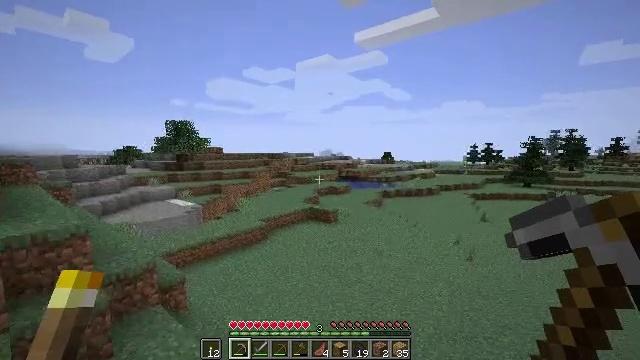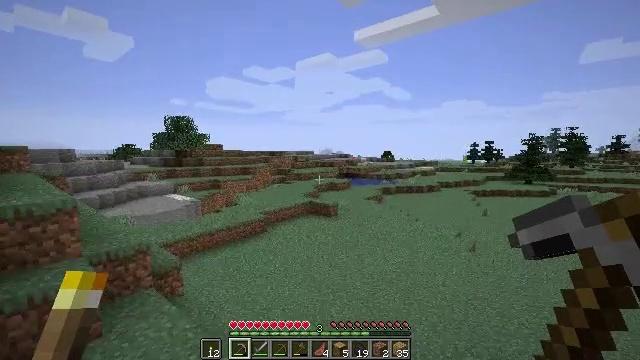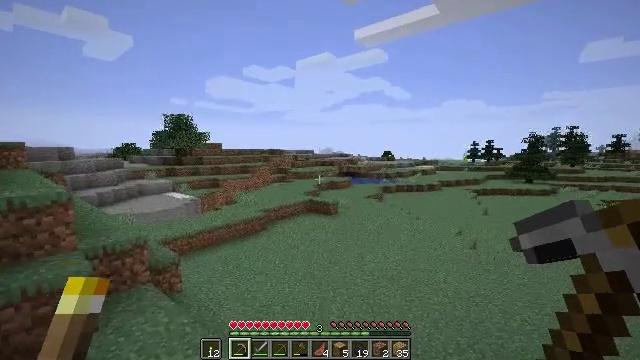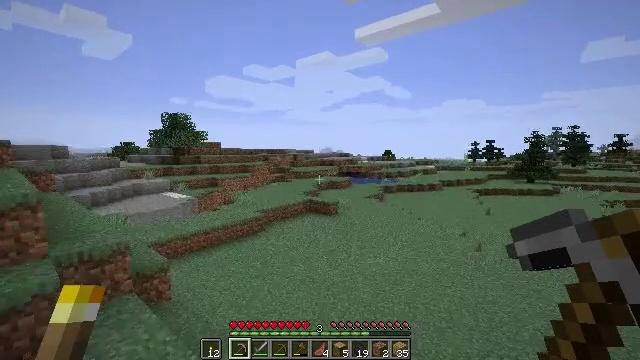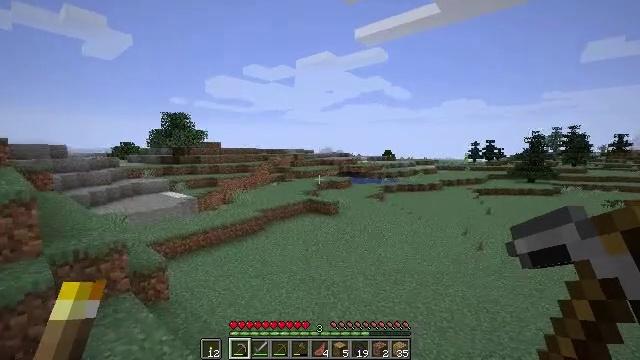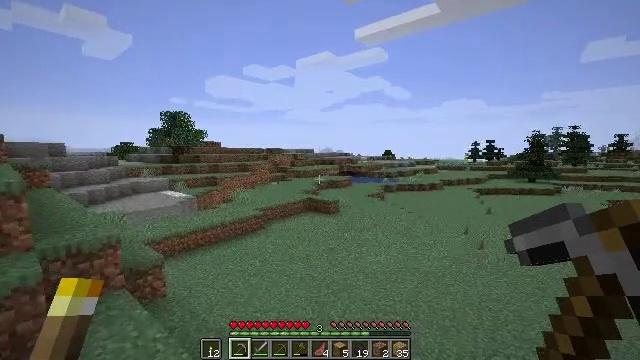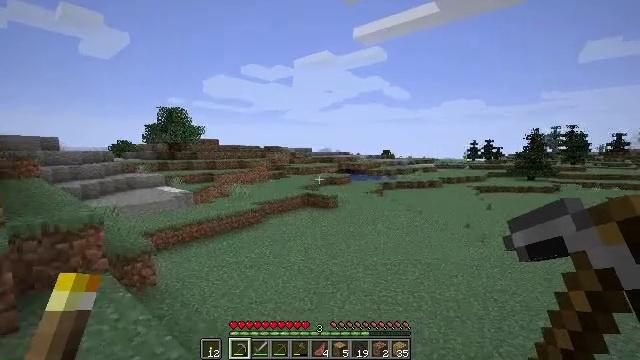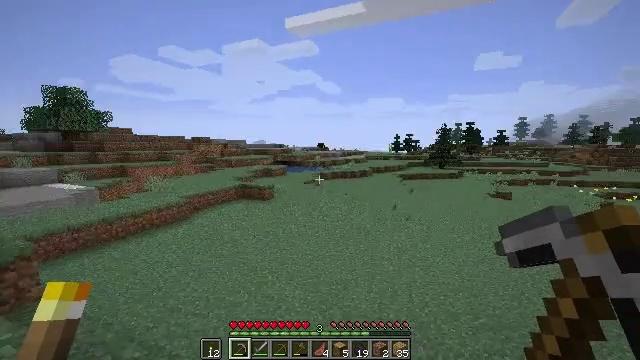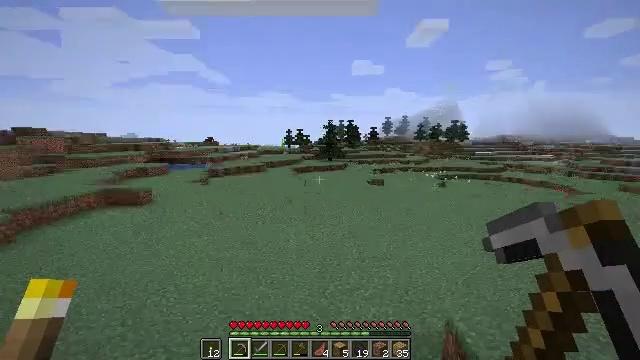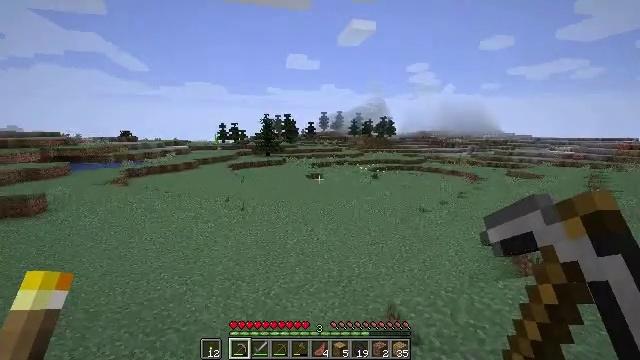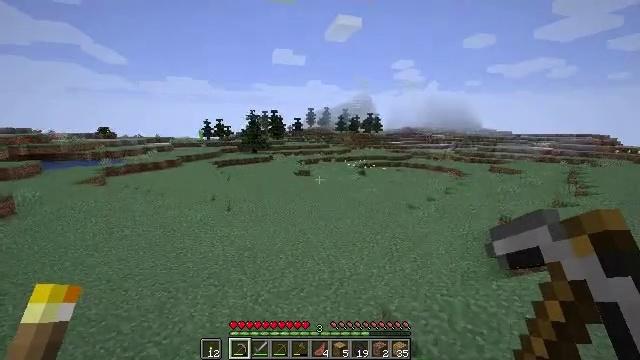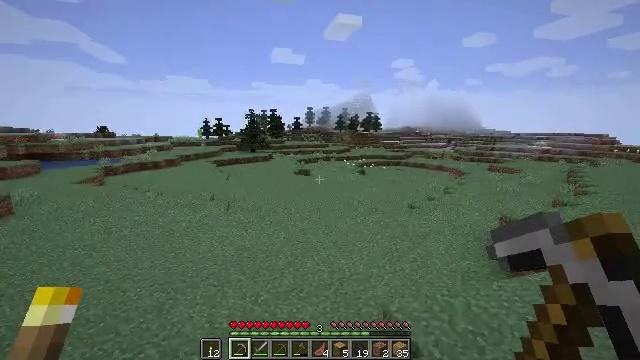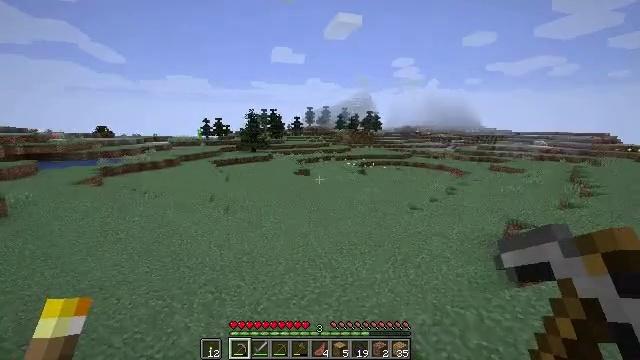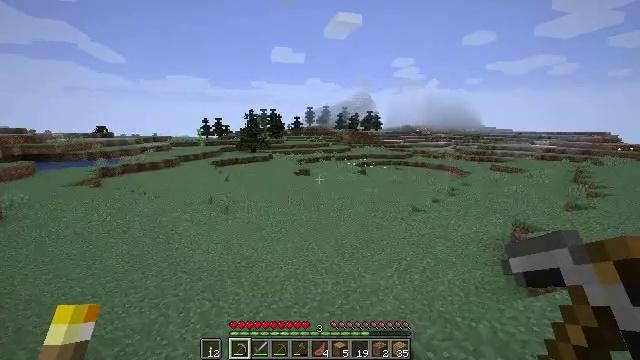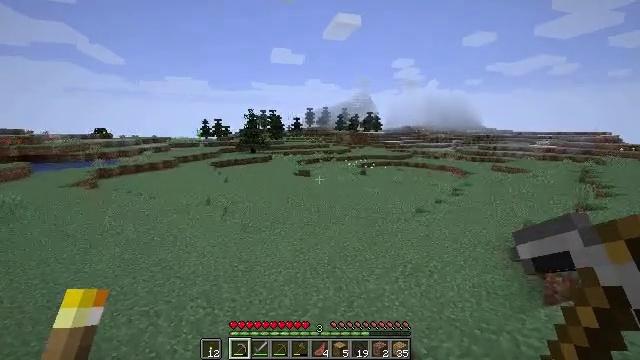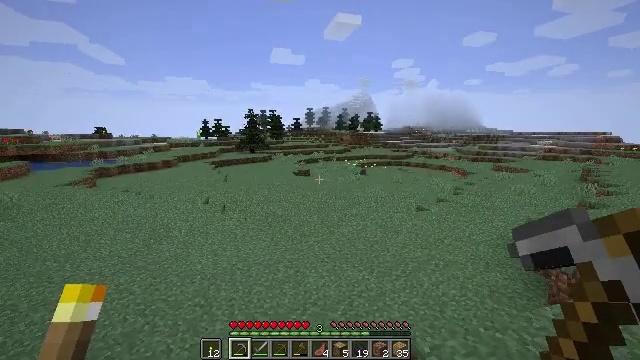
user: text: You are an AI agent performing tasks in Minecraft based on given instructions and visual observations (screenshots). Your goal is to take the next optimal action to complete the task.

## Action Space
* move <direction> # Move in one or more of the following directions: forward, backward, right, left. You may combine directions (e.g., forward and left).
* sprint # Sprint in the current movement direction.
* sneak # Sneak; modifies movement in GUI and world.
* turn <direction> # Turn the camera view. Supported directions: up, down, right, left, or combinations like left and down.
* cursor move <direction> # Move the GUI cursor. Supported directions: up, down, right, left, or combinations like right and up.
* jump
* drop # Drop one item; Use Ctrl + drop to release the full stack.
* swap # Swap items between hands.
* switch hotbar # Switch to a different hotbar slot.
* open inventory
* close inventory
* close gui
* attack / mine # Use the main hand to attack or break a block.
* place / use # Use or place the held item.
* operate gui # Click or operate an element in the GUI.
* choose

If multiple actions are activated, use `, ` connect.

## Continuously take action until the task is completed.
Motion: motion action
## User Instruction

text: Break the grass block.
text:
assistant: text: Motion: move forward
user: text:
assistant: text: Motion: move forward
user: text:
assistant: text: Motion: move forward
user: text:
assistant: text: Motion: move forward
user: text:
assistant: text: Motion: move forward
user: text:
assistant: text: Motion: move forward
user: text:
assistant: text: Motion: move forward, turn right and down
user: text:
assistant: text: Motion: move forward, turn right and down
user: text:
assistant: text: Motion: move forward, turn right and down
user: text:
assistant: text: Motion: move forward, turn right
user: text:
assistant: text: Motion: move forward
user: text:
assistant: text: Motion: move forward
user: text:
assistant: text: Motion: move forward
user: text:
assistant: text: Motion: move forward
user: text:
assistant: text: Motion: move forward
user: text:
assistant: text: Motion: move forward
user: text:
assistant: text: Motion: move forward
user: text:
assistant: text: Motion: move forward
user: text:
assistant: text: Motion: move forward
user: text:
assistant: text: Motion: move forward
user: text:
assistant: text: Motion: move forward
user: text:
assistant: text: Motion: move forward
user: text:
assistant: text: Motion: move forward, turn right
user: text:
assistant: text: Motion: move forward, turn right and up
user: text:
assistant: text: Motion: move forward, turn right and up
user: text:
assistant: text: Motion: move forward, turn right
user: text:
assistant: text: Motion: move forward
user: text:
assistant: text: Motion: move forward
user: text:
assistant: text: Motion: move forward
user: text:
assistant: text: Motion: move forward, turn right